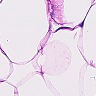
Metastatic tissue present: no